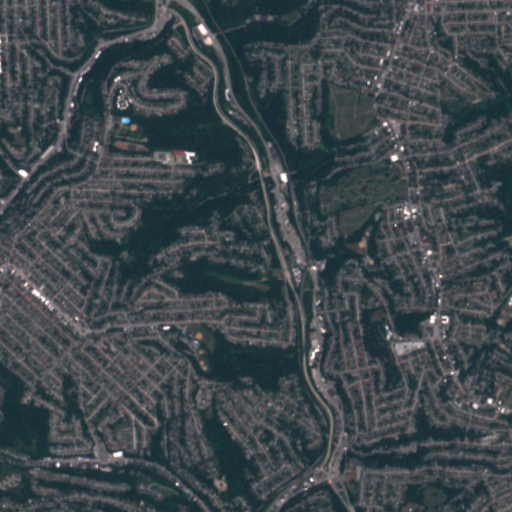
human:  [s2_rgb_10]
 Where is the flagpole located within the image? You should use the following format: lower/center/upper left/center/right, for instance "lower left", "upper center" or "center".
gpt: The flagpole is located in the center left of the image.
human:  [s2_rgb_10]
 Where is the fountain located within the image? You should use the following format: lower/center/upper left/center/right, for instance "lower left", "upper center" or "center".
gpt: The fountain is located in the upper left of the image.
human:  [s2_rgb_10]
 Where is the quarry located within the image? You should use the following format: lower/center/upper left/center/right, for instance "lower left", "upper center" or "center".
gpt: There is no quarry in the image.